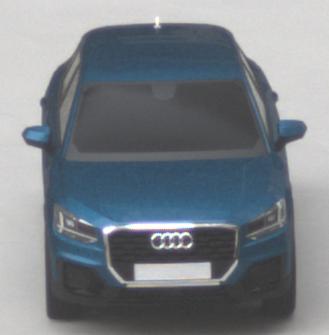
Make: Audi
Model: Q2
Model produced from: 2016
Model produced until: 2020
Doors: 5
Color: blue
Road condition: dry road
Daytime: midday
Contrast: low contrast